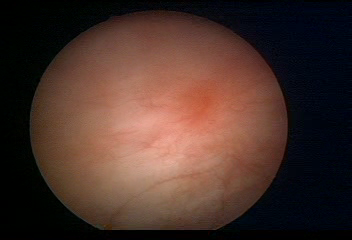
Modality: WLC
Class: Normal mucosa
Bladder cancer association: No